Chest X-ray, PA view. Patient: 36 years old, sex F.
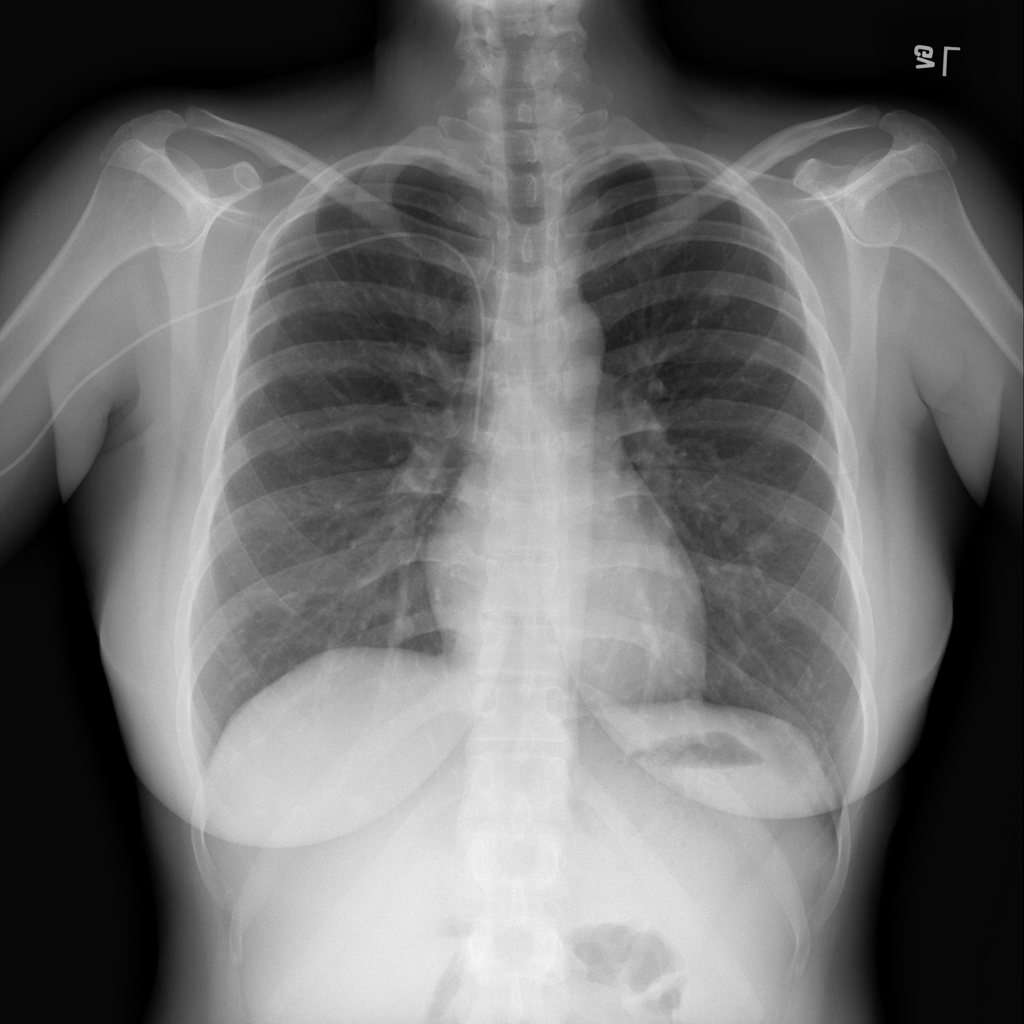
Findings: Infiltration